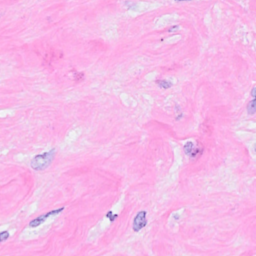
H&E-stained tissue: Breast